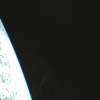
Label: space